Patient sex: M
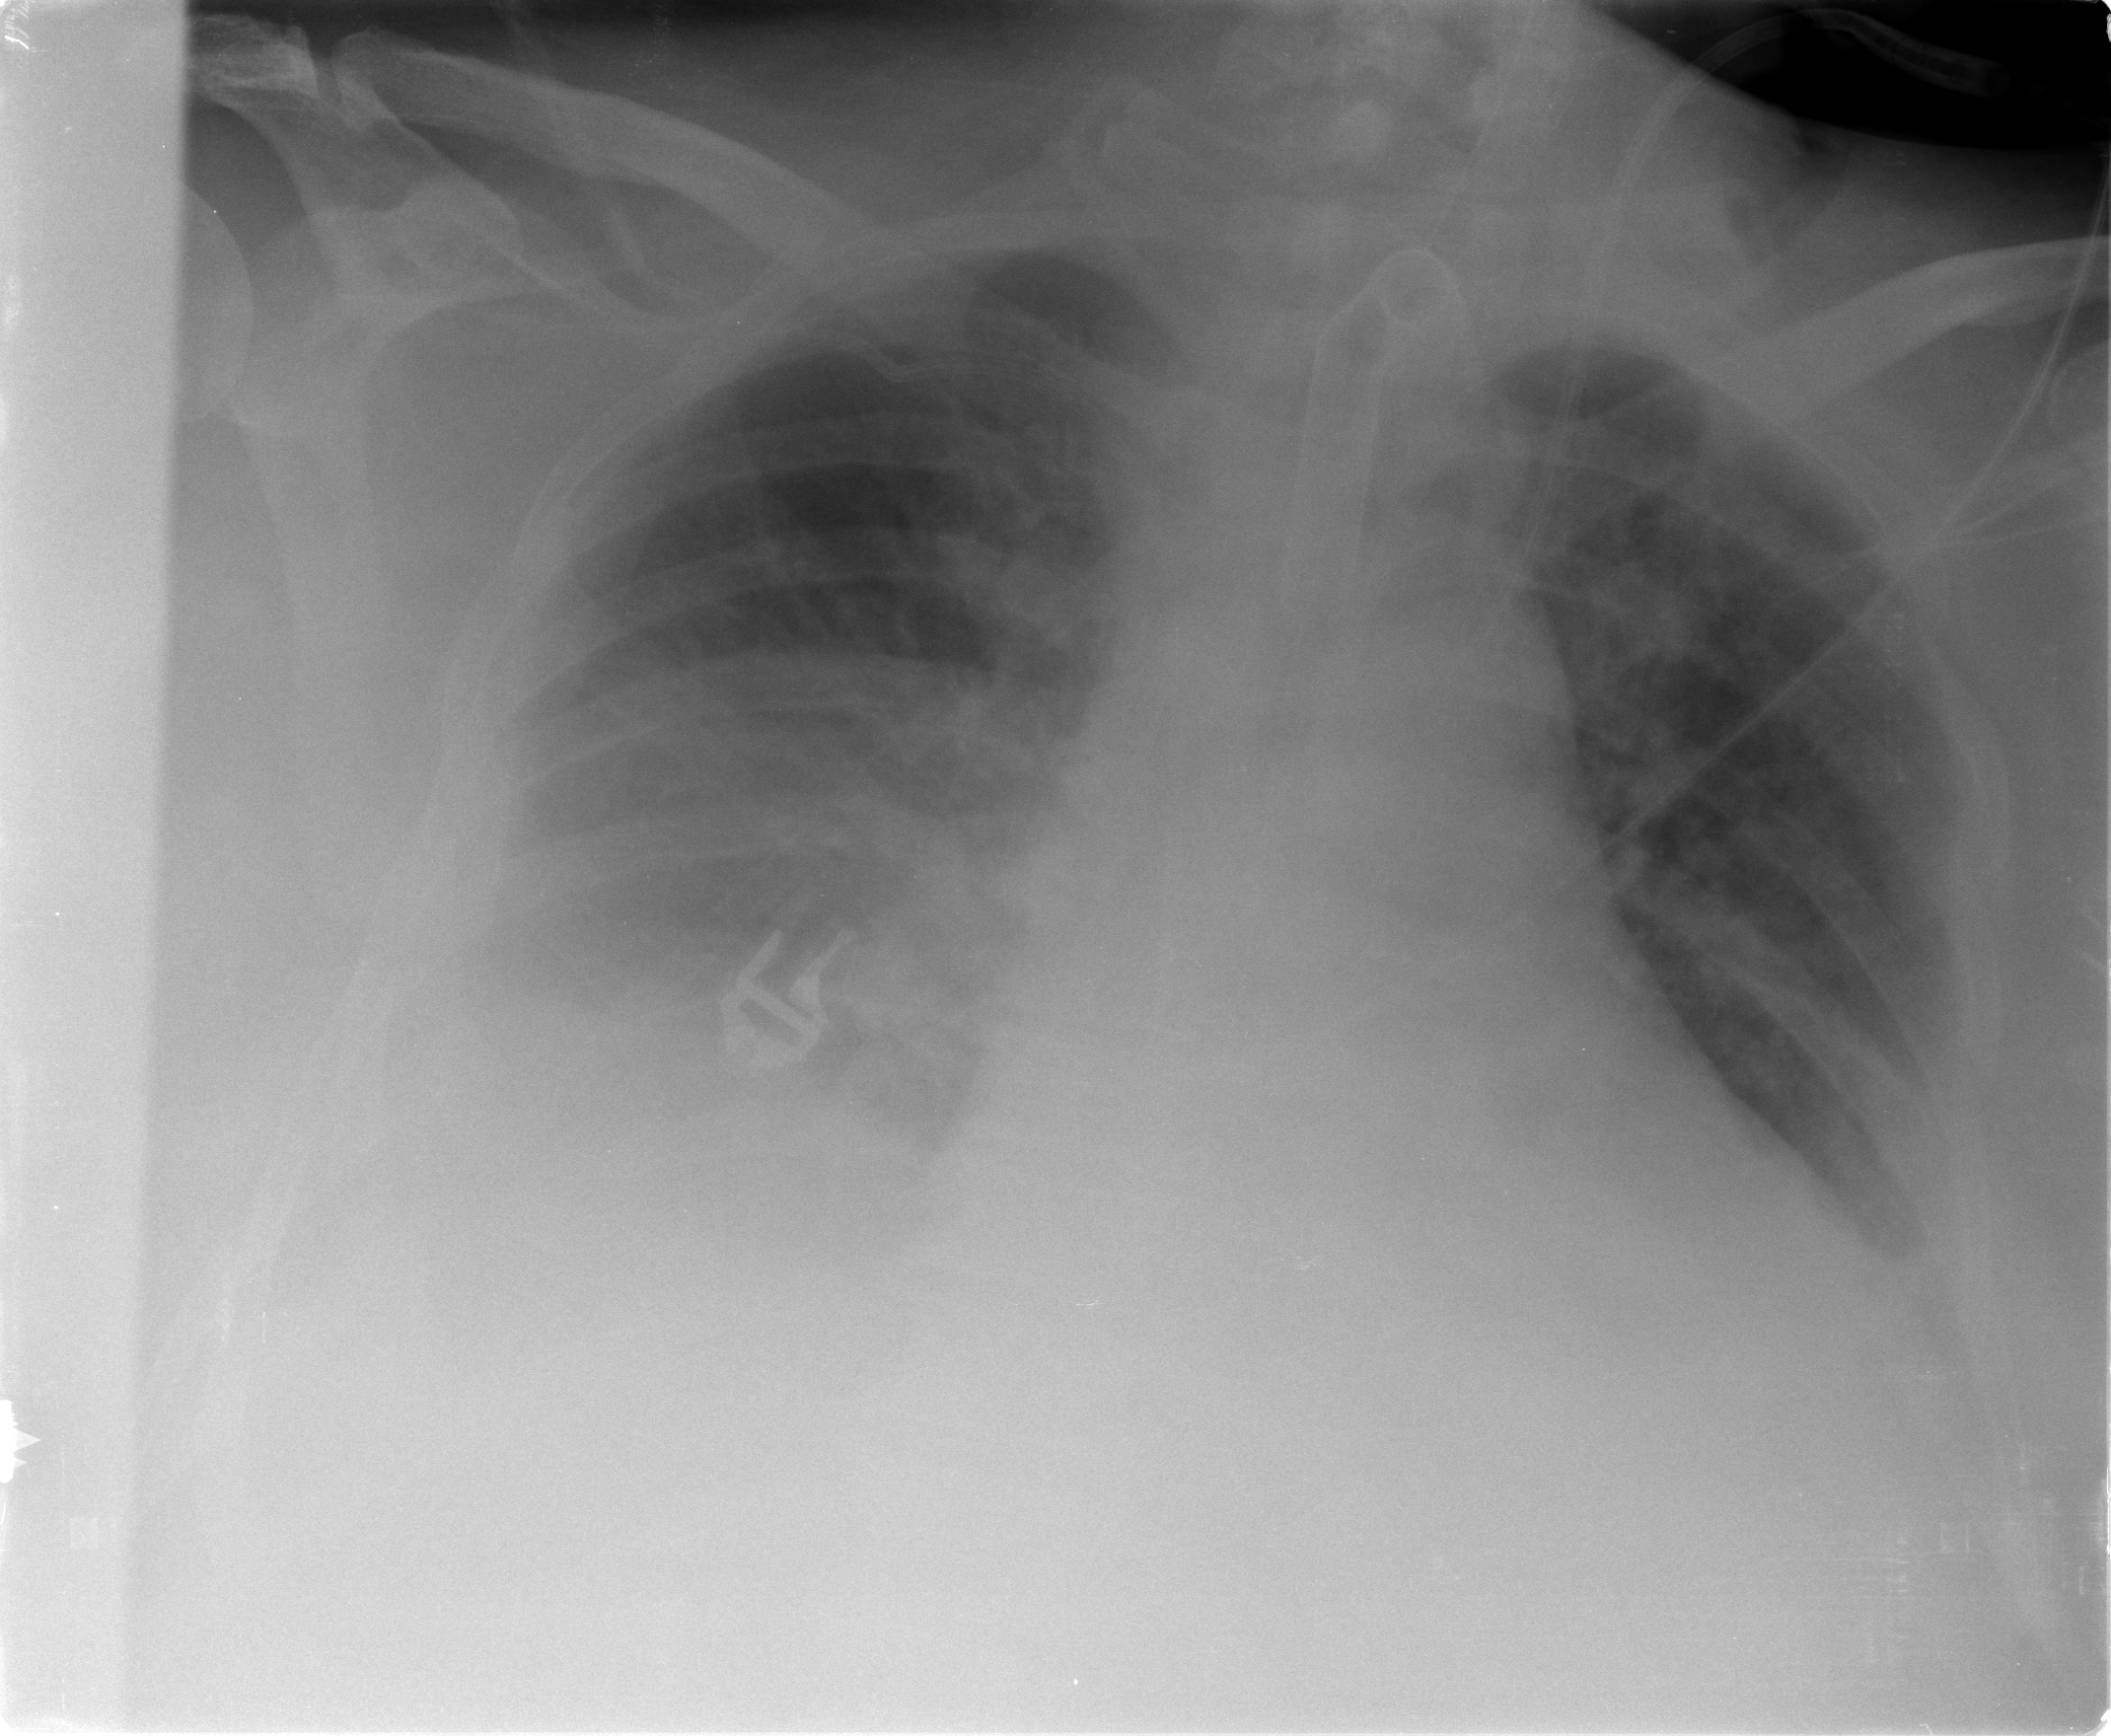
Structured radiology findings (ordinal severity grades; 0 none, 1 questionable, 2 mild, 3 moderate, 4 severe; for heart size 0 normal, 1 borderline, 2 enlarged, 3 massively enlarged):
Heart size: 2
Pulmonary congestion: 2
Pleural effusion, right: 3
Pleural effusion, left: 2
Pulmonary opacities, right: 2
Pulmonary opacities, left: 0
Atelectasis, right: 3
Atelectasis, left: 2